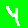
Digit: 4